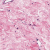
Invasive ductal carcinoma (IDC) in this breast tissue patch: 0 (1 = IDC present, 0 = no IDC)